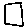
Label: square